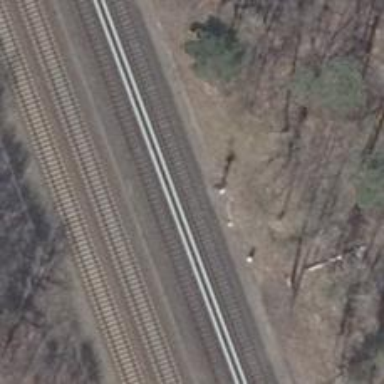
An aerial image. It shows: Railway signal.